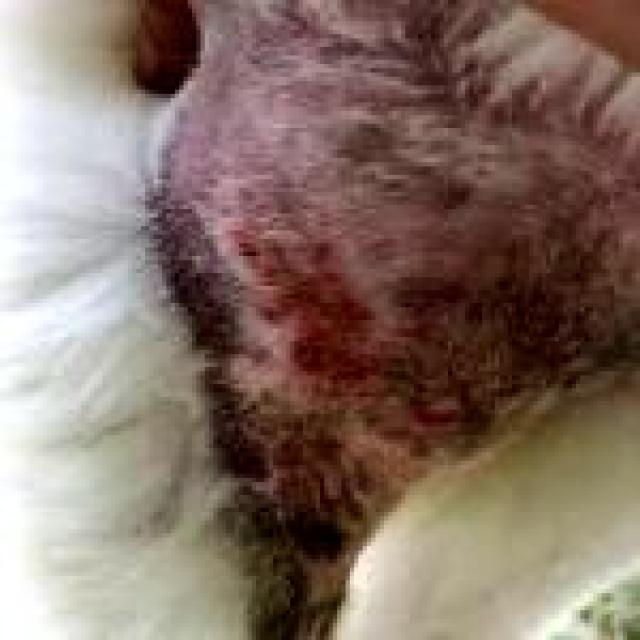
Canine fungal skin infection — characterized by alopecia, scaling, crusting, and circular lesions. Common agents include Malassezia and Candida species.